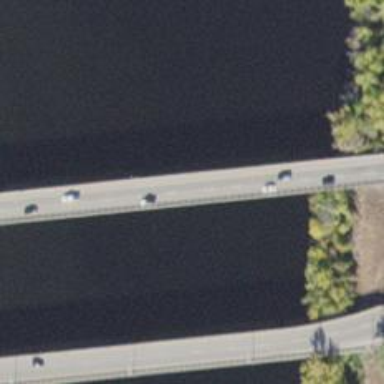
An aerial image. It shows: Primary highway on asphalt bridge.